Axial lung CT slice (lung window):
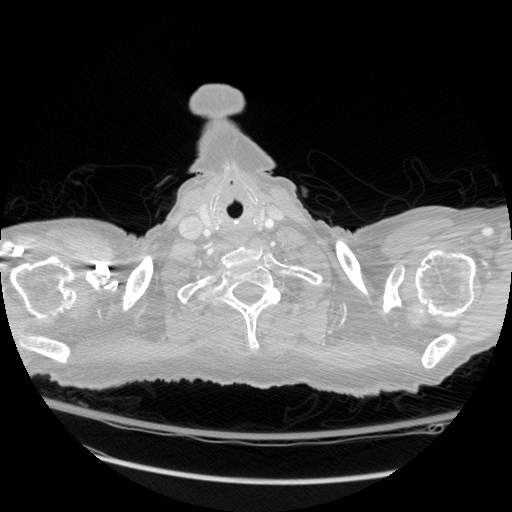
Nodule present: no